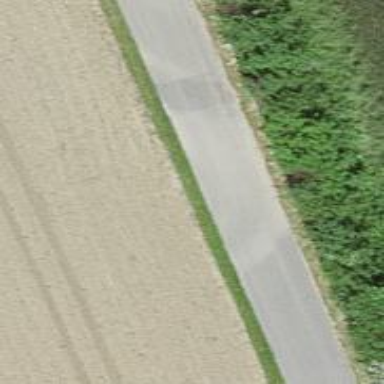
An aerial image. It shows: Unclassified road with asphalt surface.